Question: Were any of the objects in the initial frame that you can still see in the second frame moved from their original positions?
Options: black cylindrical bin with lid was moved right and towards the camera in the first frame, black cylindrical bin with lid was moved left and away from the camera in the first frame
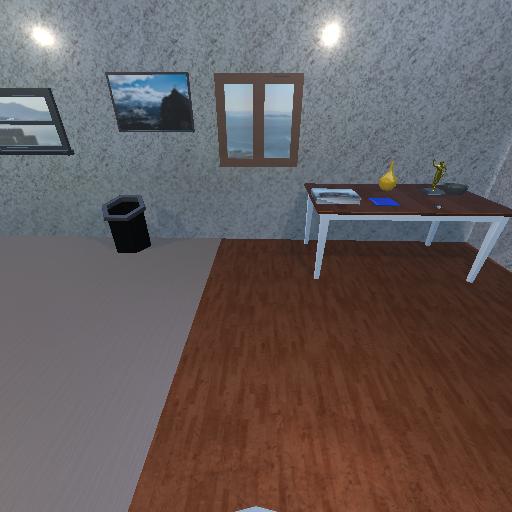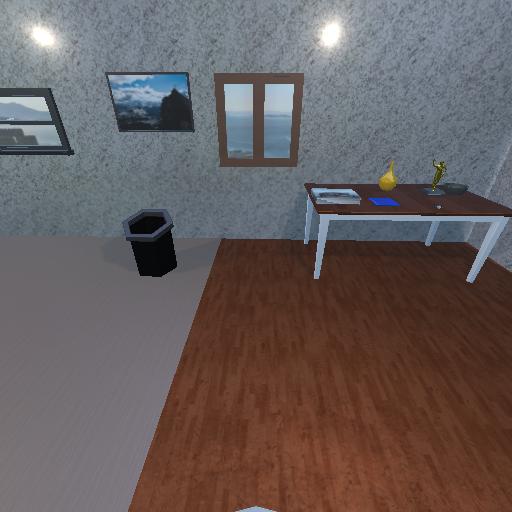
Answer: black cylindrical bin with lid was moved right and towards the camera in the first frame